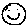
Label: smiley face